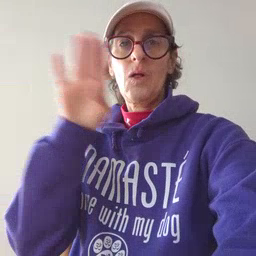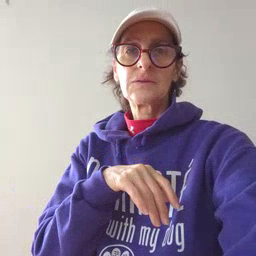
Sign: close